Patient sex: F
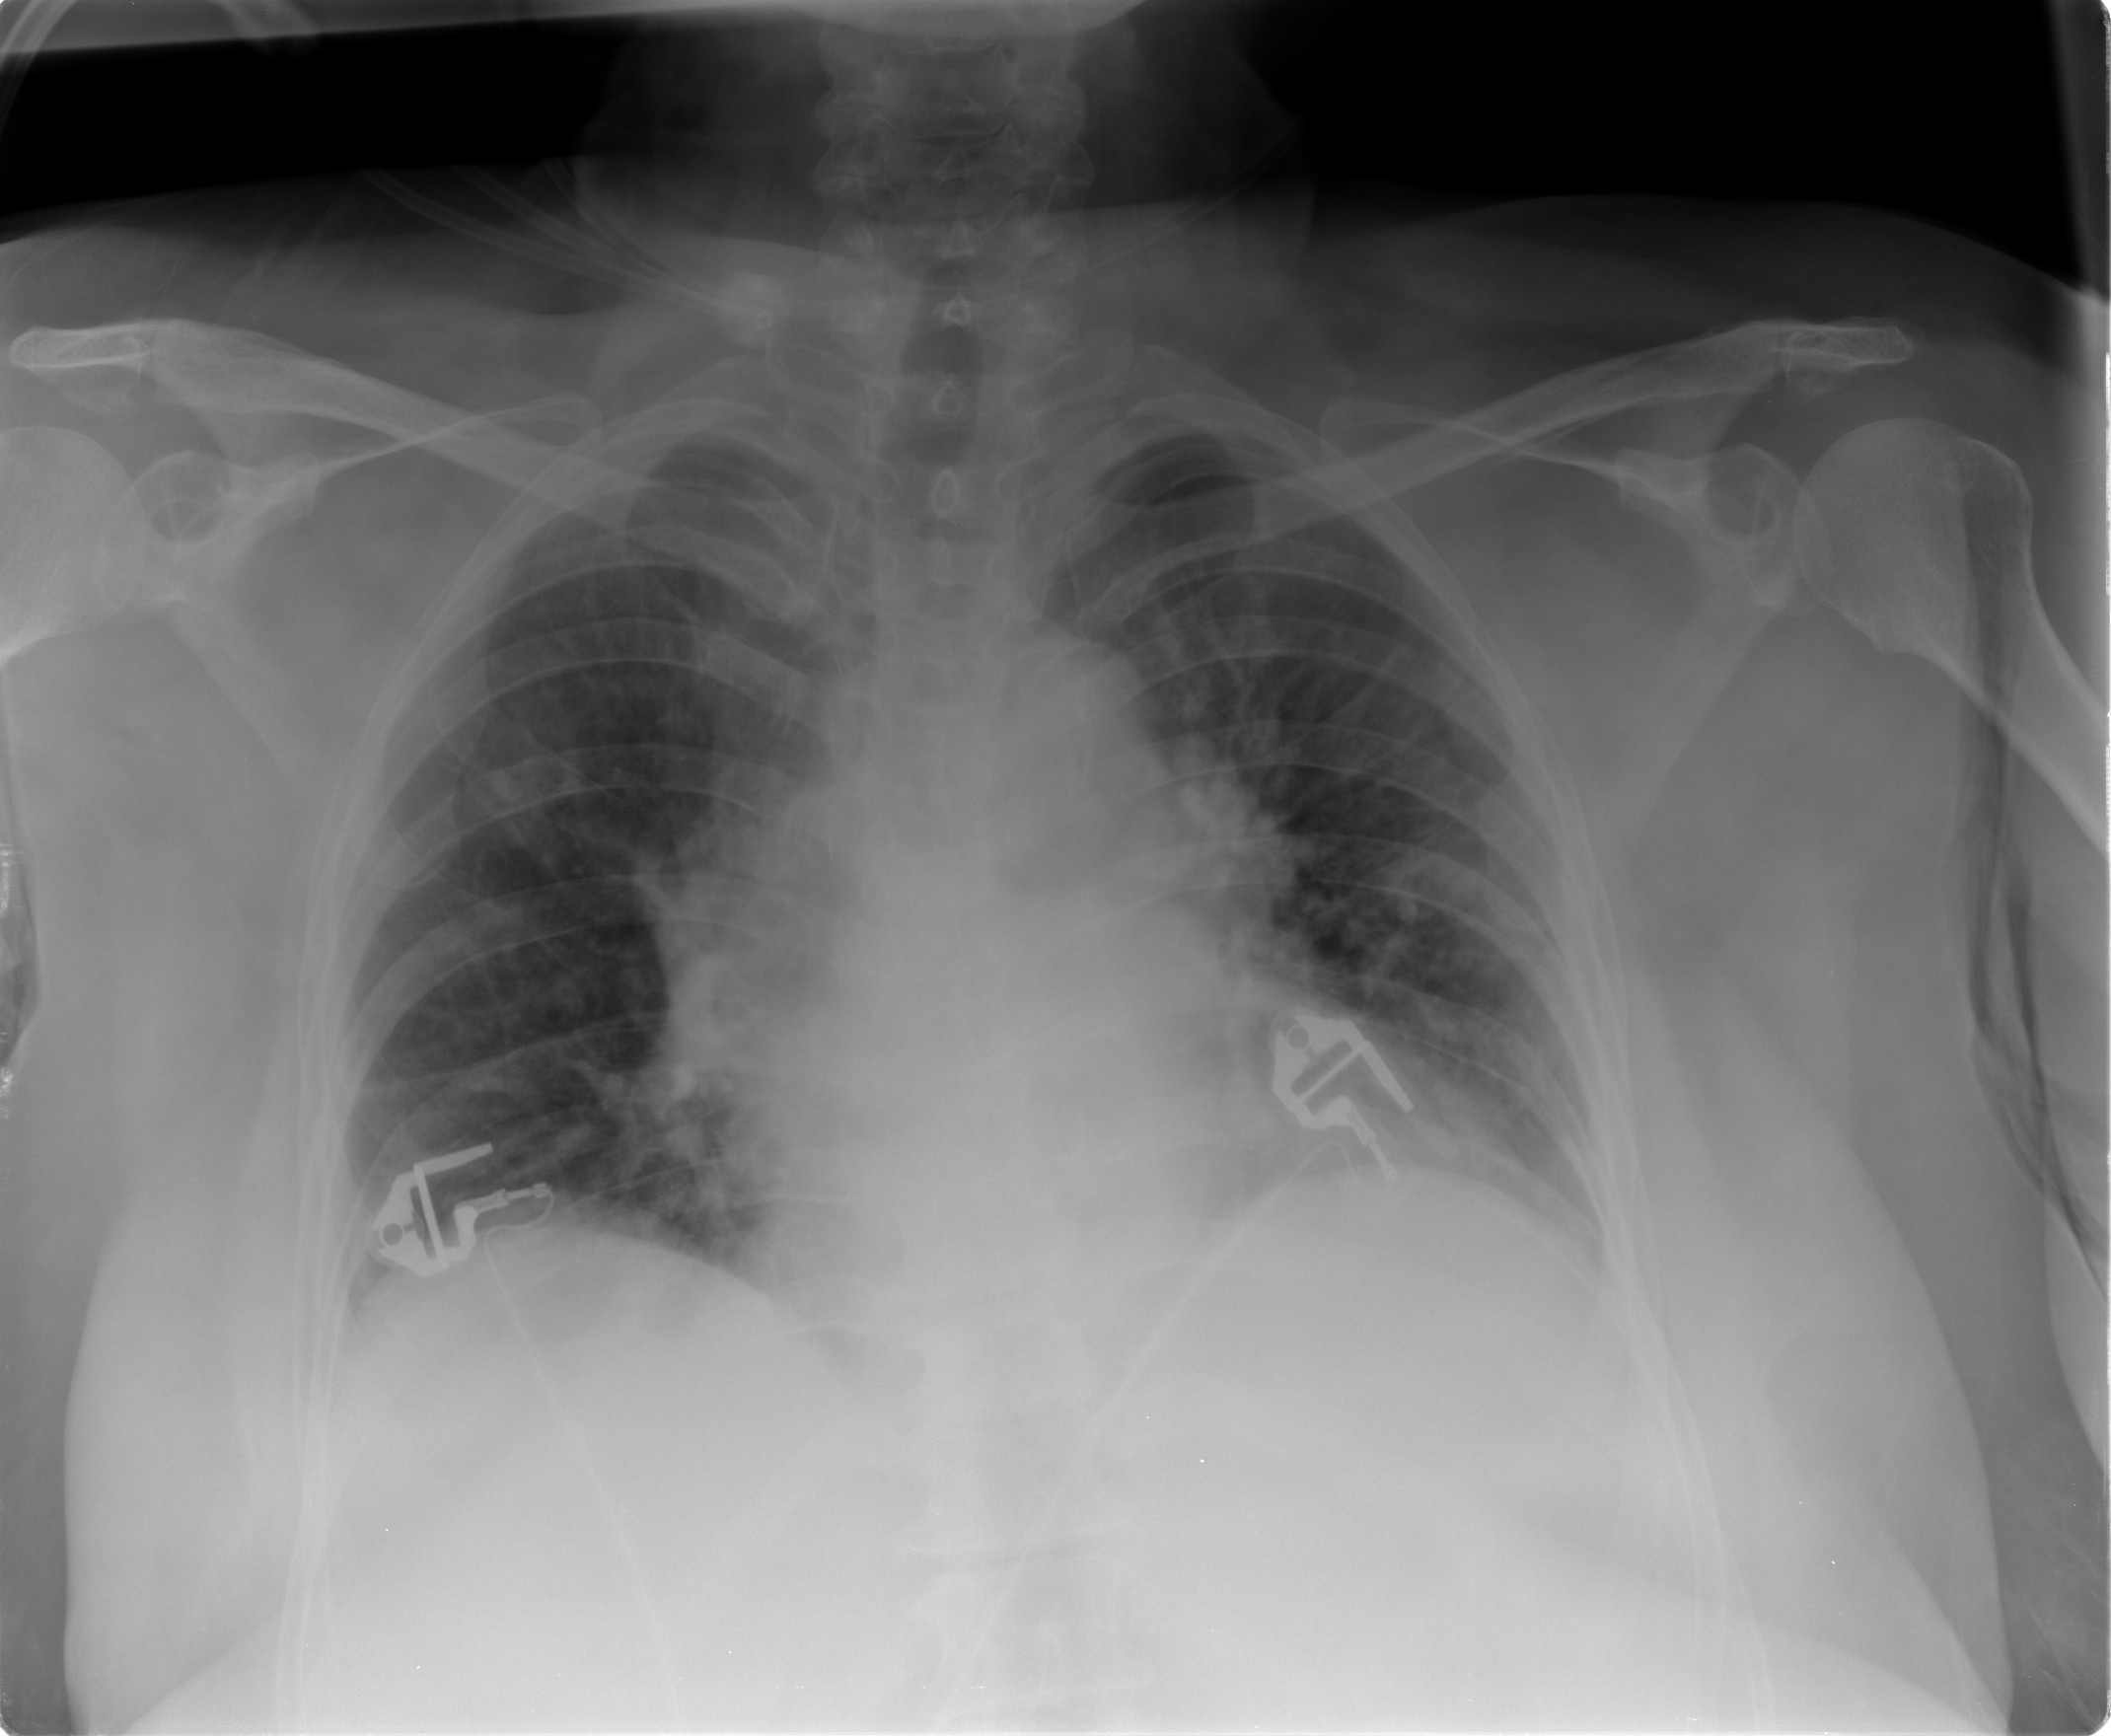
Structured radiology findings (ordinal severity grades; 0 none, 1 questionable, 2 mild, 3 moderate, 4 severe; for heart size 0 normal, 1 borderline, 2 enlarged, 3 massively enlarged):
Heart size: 2
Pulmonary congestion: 3
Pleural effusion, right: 1
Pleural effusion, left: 0
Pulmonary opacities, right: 2
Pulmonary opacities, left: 1
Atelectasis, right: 2
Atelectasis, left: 2